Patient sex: F
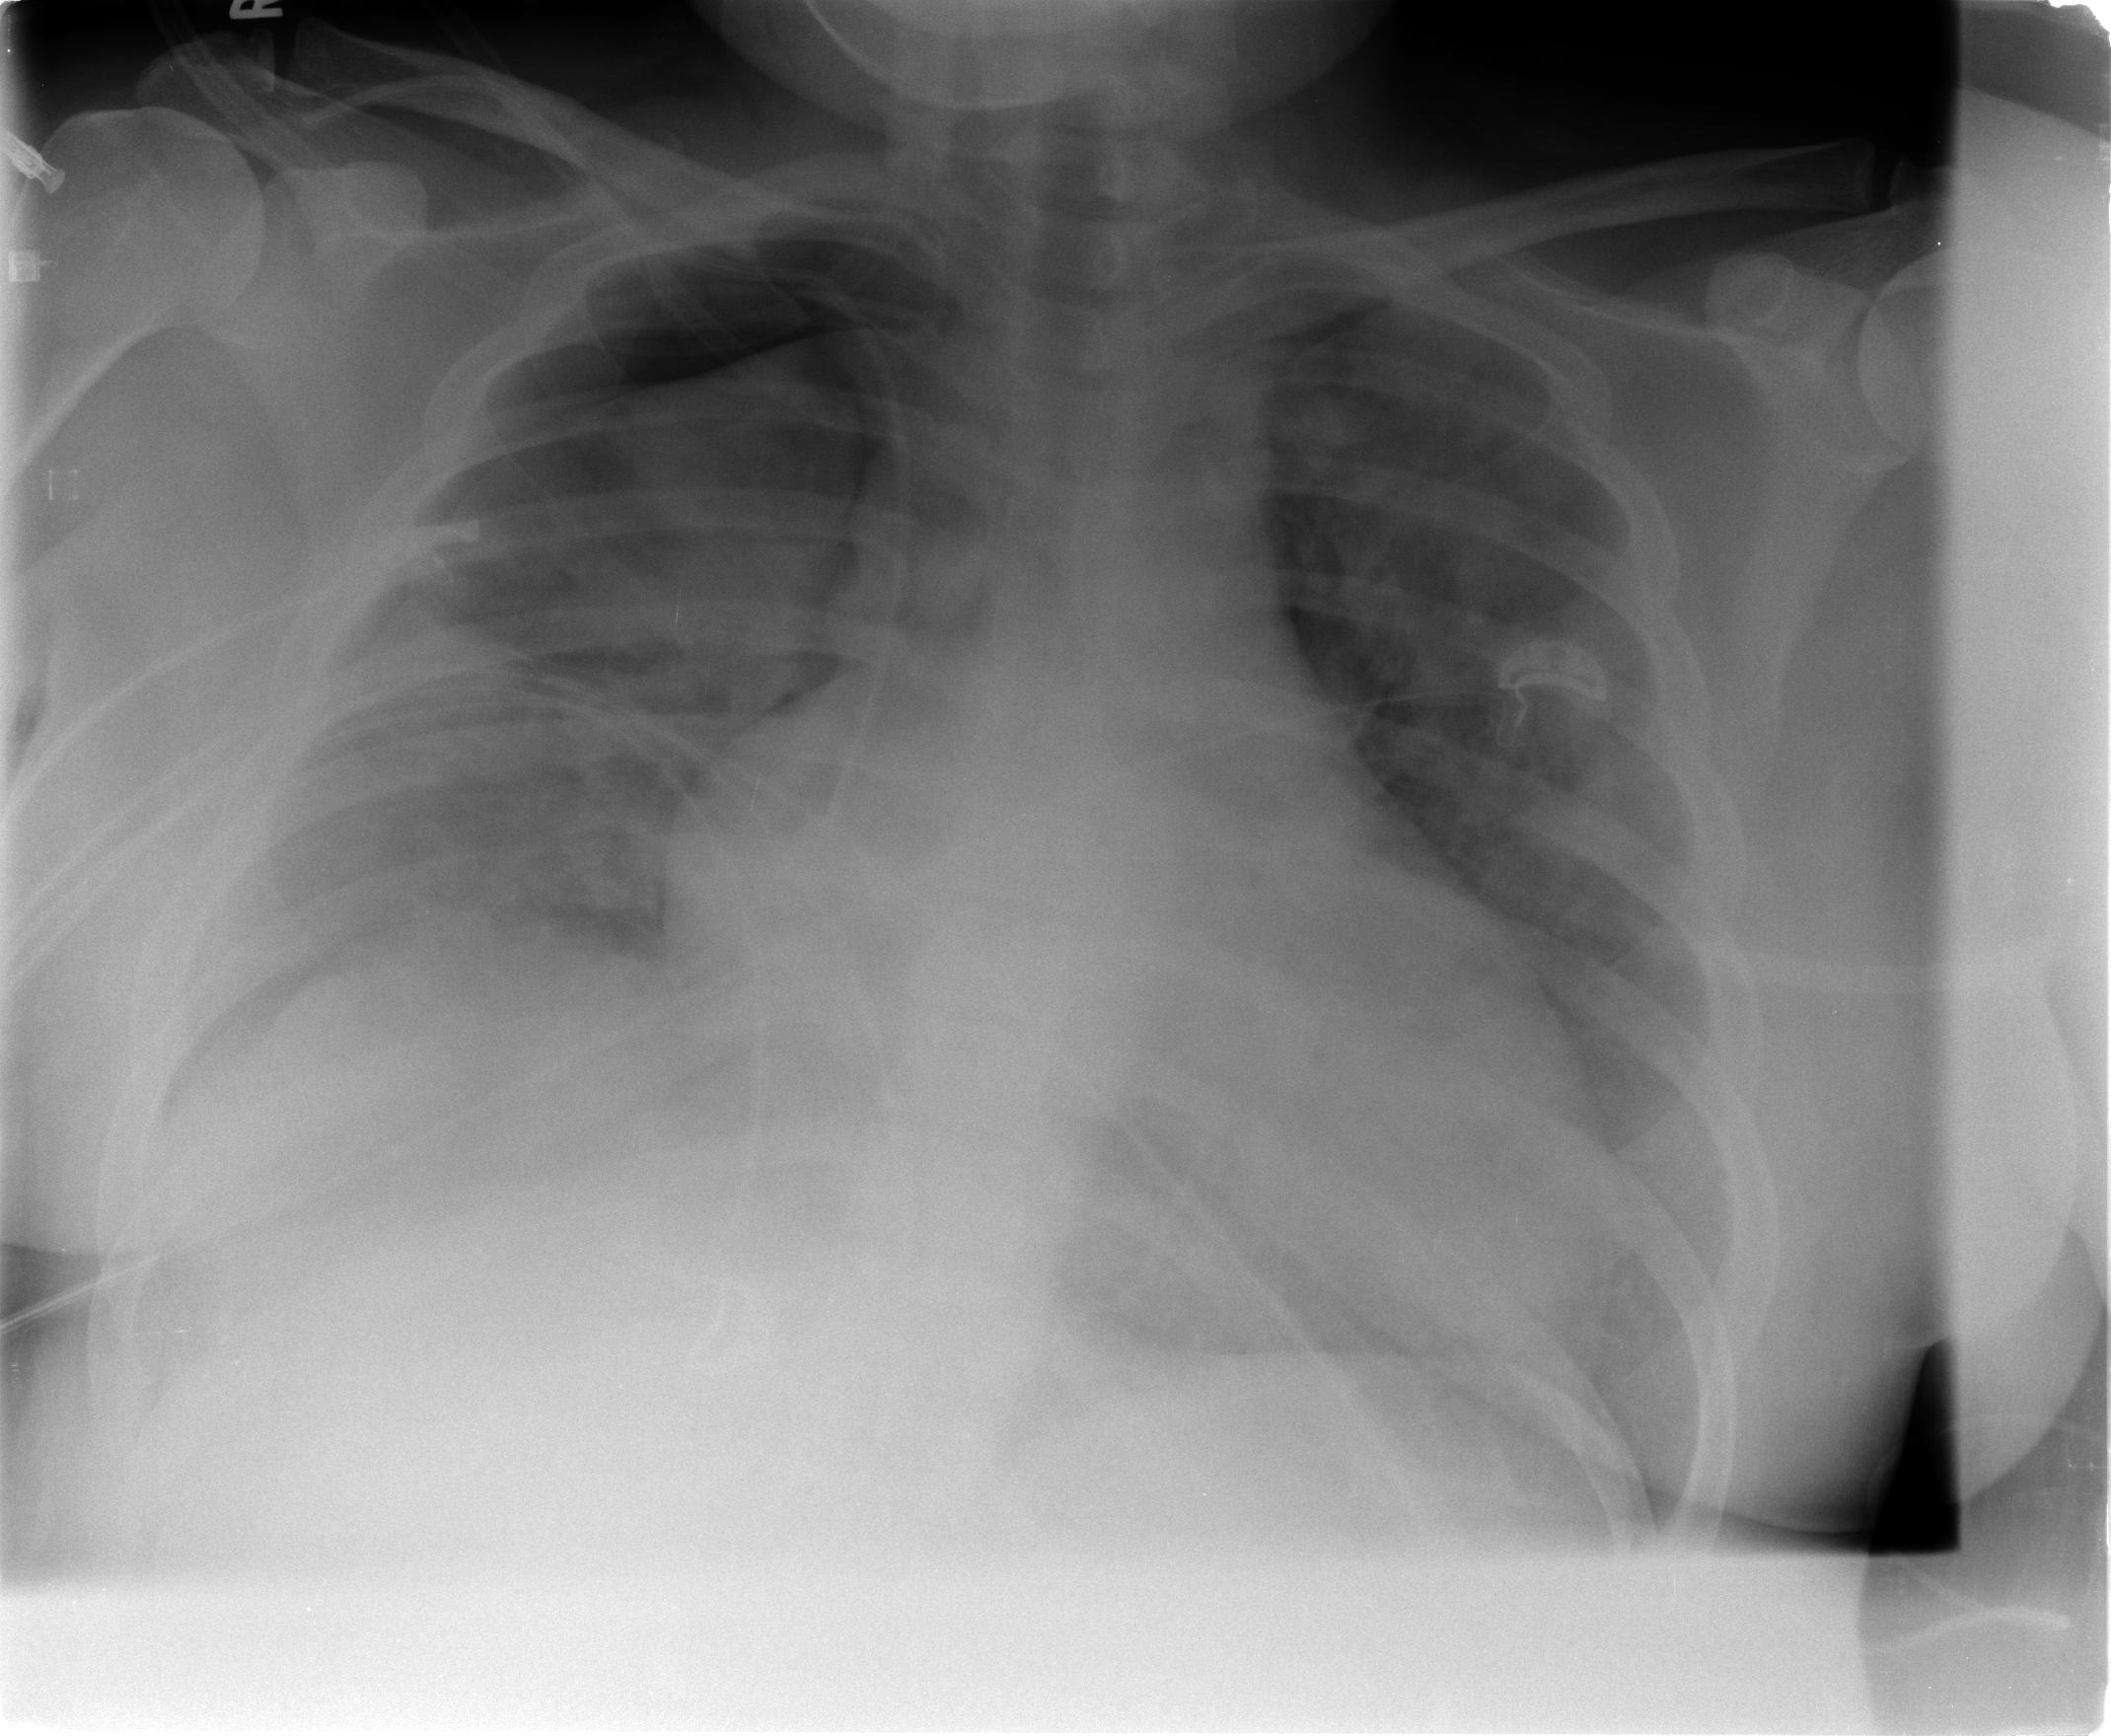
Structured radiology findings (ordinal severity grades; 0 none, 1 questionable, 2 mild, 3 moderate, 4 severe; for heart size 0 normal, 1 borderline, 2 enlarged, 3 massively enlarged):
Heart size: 2
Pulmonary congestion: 1
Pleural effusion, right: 0
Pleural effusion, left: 0
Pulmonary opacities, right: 3
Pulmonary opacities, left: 3
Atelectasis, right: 2
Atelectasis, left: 0